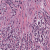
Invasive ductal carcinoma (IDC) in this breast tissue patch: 1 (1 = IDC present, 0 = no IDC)